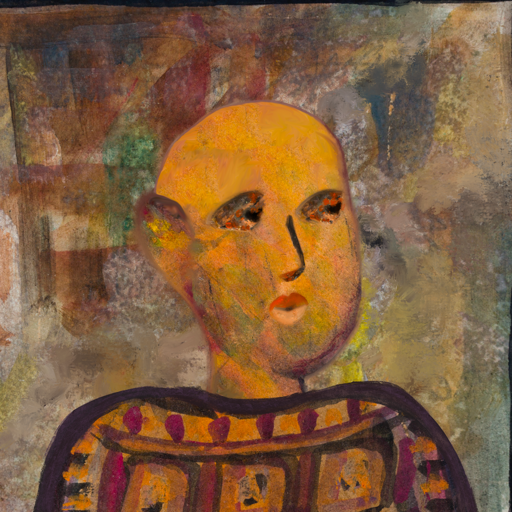
Background: Mosgoul, Head And Neck Side: Gypsy_Mother, Face Side: Gypsy_Queen, Bust: Doll, Hair Side: Blank, Head Accessory: Blank, Second Necklace: Blank, Necklace: Blank, Baby: Blank